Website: ulta-beauty
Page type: newsletter-management
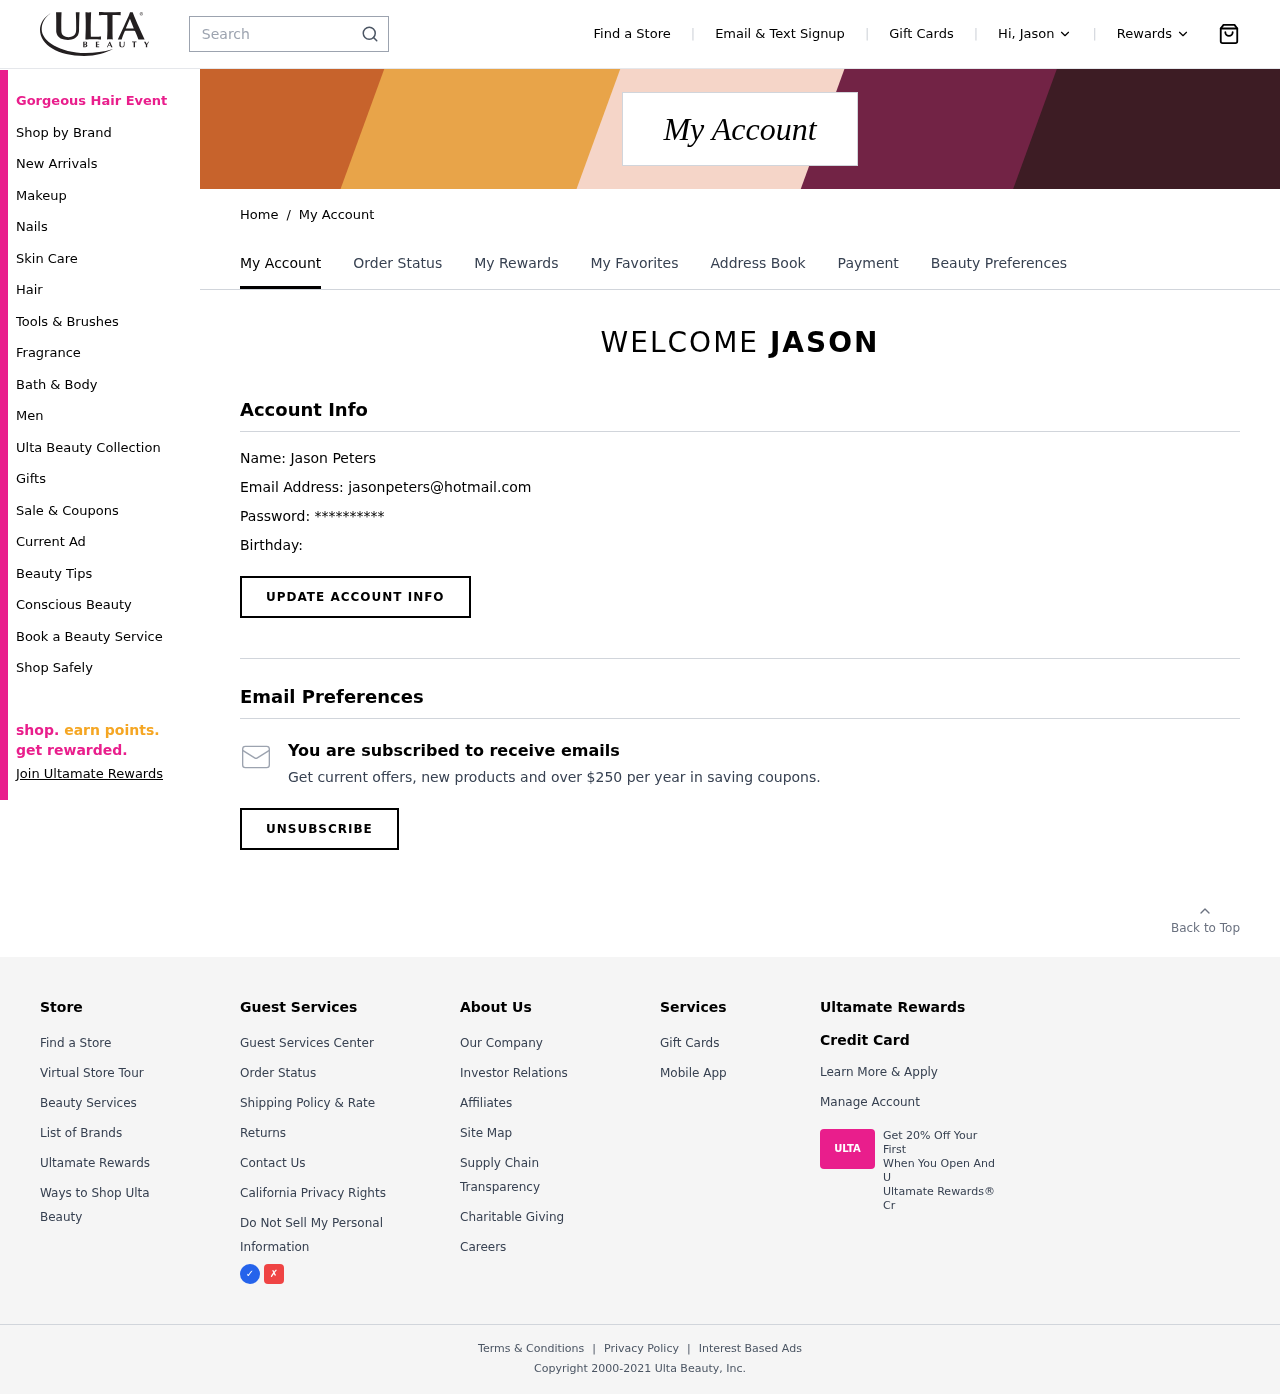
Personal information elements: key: PII_EMAIL
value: jasonpeters@hotmail.com
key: PII_FIRSTNAME
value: Jason
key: PII_FIRSTNAME
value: JASON
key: PII_FULLNAME
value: Jason Peters
Search elements: key: HEADER_SEARCH
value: Search